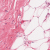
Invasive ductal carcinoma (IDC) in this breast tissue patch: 0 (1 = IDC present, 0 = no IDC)